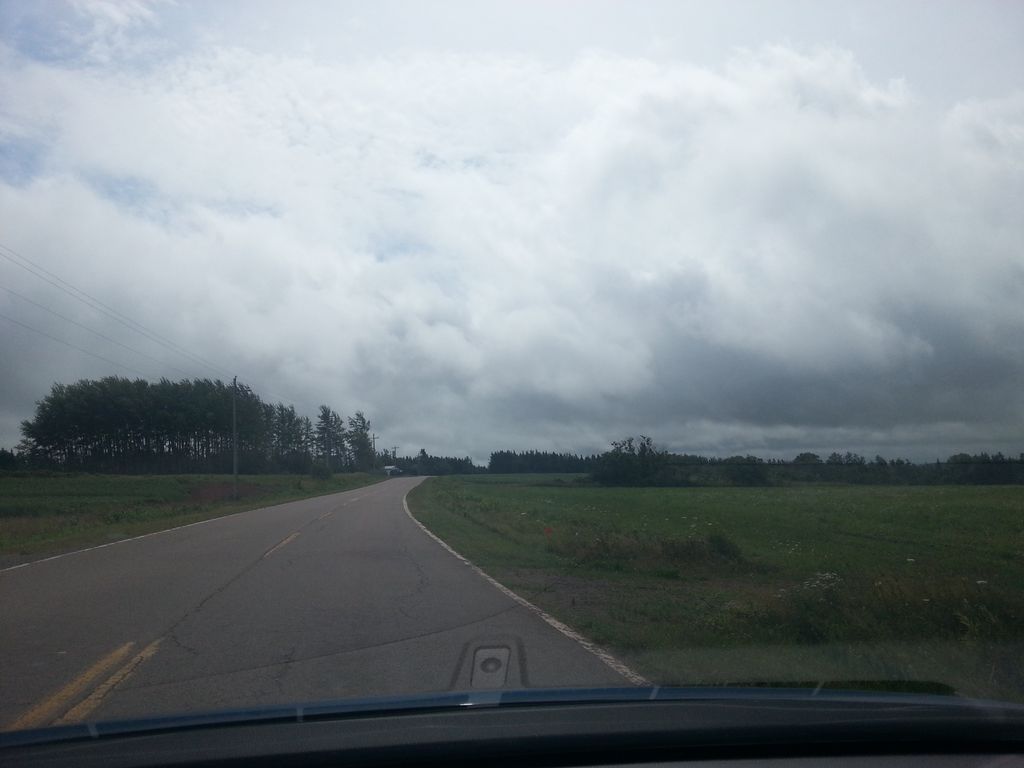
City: charlottetown